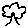
Label: tree